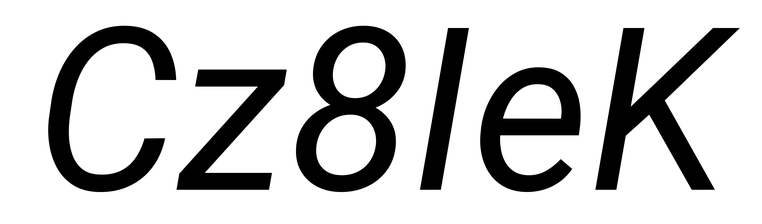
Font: Roboto-Italic_Italic